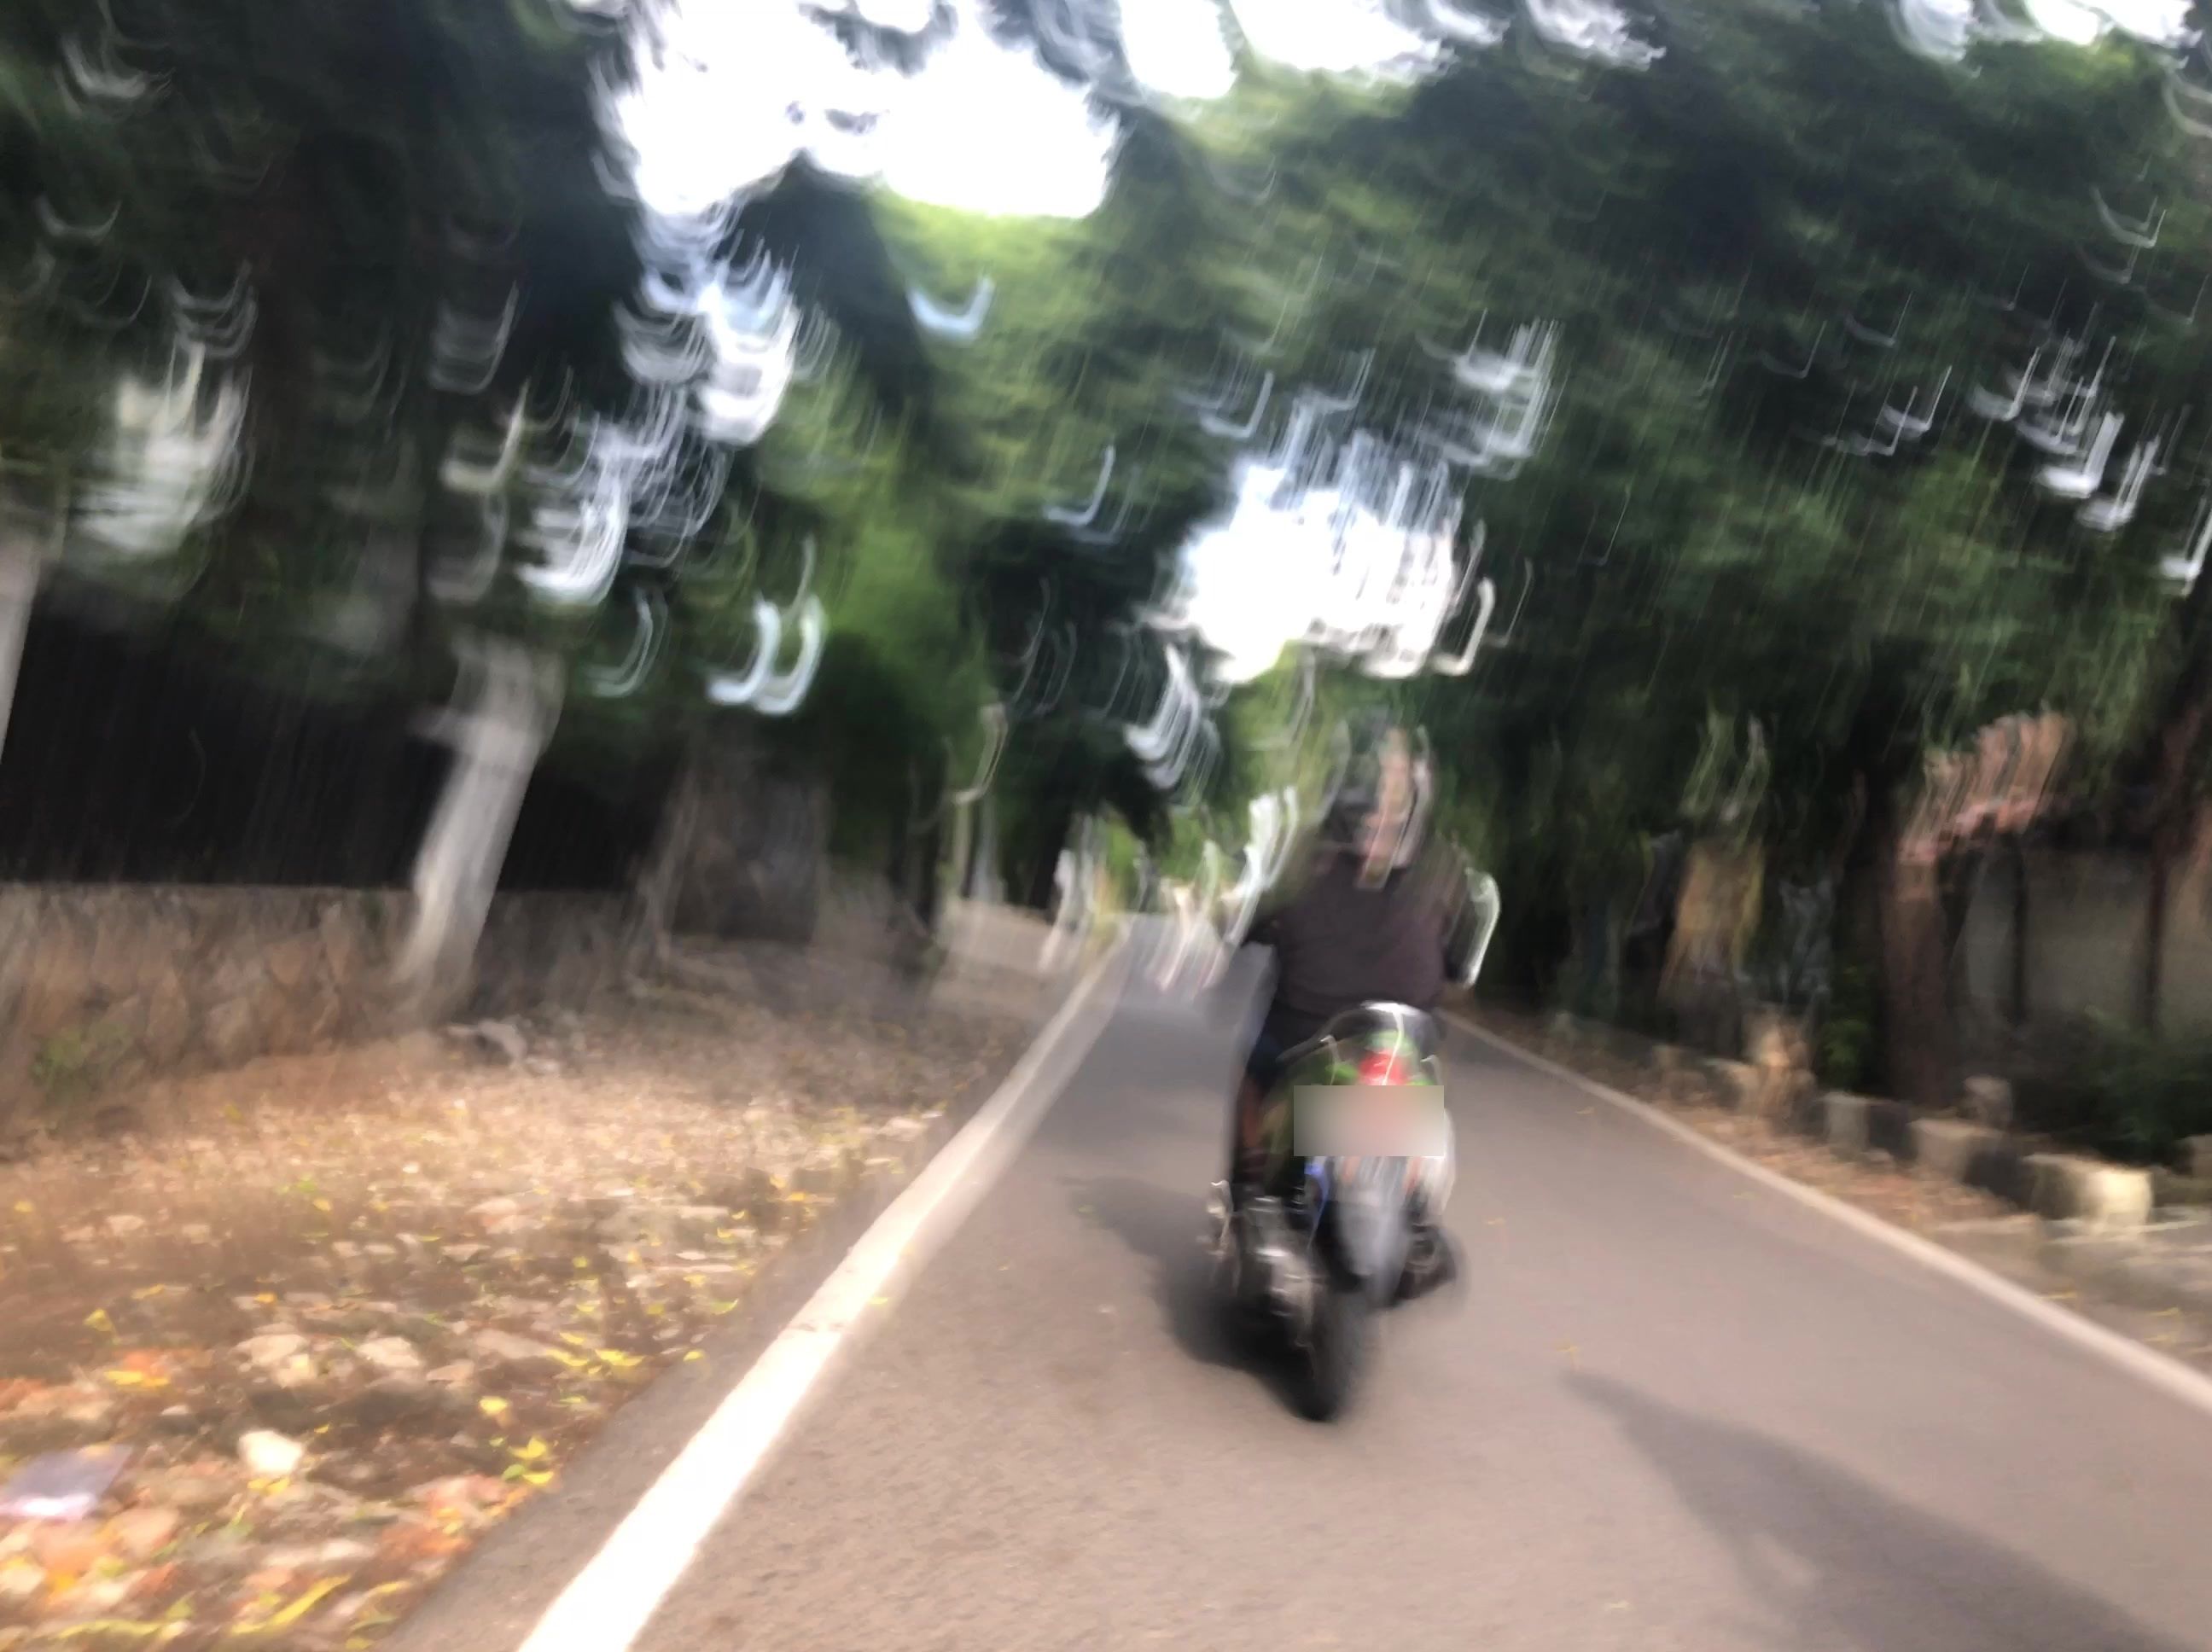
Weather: clear
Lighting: day
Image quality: slightly poor
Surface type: cycling surface
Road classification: residential
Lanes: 1
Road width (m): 7
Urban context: urban centre
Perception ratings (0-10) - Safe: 3.79, Lively: 3.94, Beautiful: 5.57, Boring: 6.27, Depressing: 0.39, Wealthy: 5.27